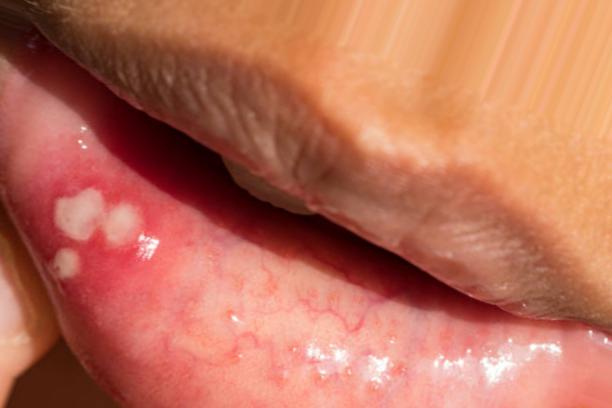
Condition: Mouth Ulcer